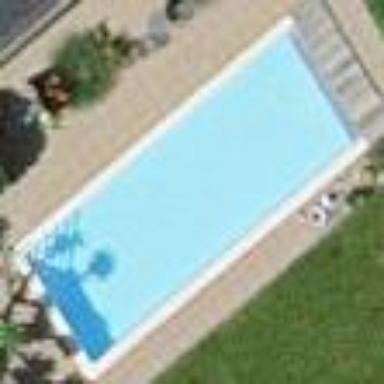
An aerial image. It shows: Swimming pool located in leisure land.